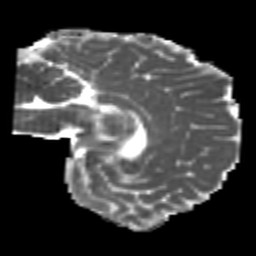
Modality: MD
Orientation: sagittal
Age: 22
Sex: male
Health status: healthy
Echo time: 0.074 s